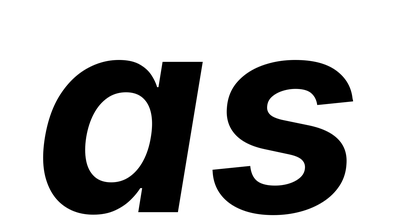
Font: Inter-Italic_Bold_Italic